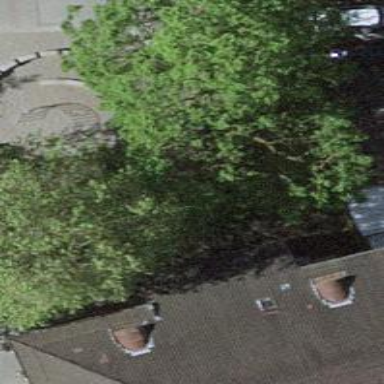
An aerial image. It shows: Climbing wall in the playground.